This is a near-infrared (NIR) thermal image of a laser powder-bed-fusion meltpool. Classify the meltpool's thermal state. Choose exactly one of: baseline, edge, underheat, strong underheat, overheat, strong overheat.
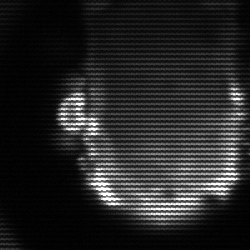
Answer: baseline